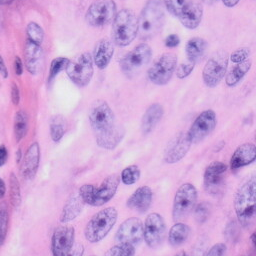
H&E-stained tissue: Skin